Question: I have a Primefaces Datatable and each column filled with a OutputLabel. When the String in this label has to many characters, the text is not visible.

I'm looking for a way, to show a MouseOver-window or hint to show the full text. What would be the most painless way? Thanks in advance.
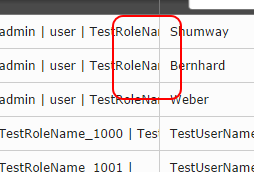
Answer: You can Use Primeface <URL> component.
'''
<p:tooltip value="<CONTENT_OF_TOOLTIP>" for="<COMPONENT_ID_ON_WHICH_TOOLTIP_WILL_APPEAR>" />
'''
Even though the IDs generated in Primefaces Datable inner components are different over iteration of List, if you put 'p:tooltip' also in table as in below example, primefaces will also generated dynamic IDs to 'p:tooltip' component also.
Example:
'''
<p:dataTable value="#{heroMBean.herosList}" var="h">
<p:column headerText="Name">
<h:outputText id="hname" value="#{h.name}"/>
<p:tooltip for="hname" value="#{h.name}"></p:tooltip>
</p:column>
<p:column headerText="Universe">
<h:outputText id="huniverse" value="#{h.universe}"/>
</p:column>
</p:dataTable>
'''